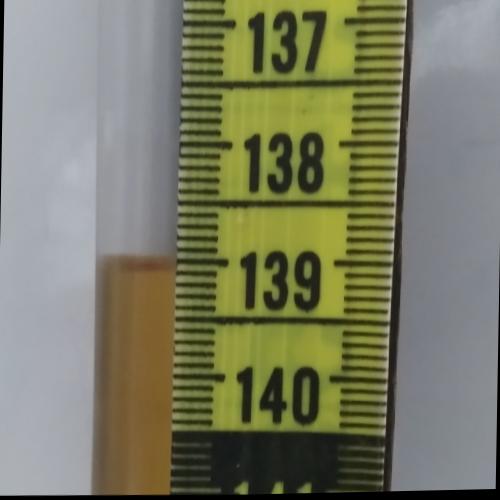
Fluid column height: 139.0 cm